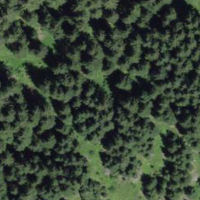
EUNIS habitat code: 43
Species observed at this site:
Parnassia palustris